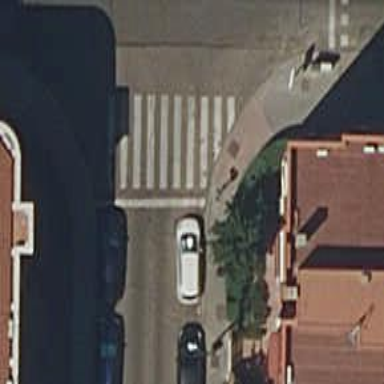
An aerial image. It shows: Road crossing with traffic signals.